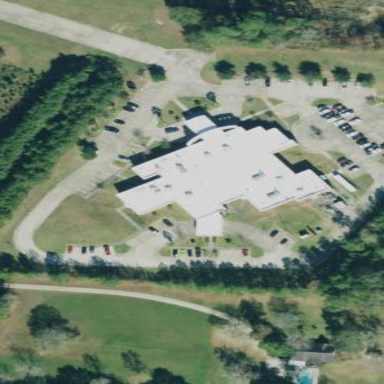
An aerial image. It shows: Healthcare facility identified as hospital.